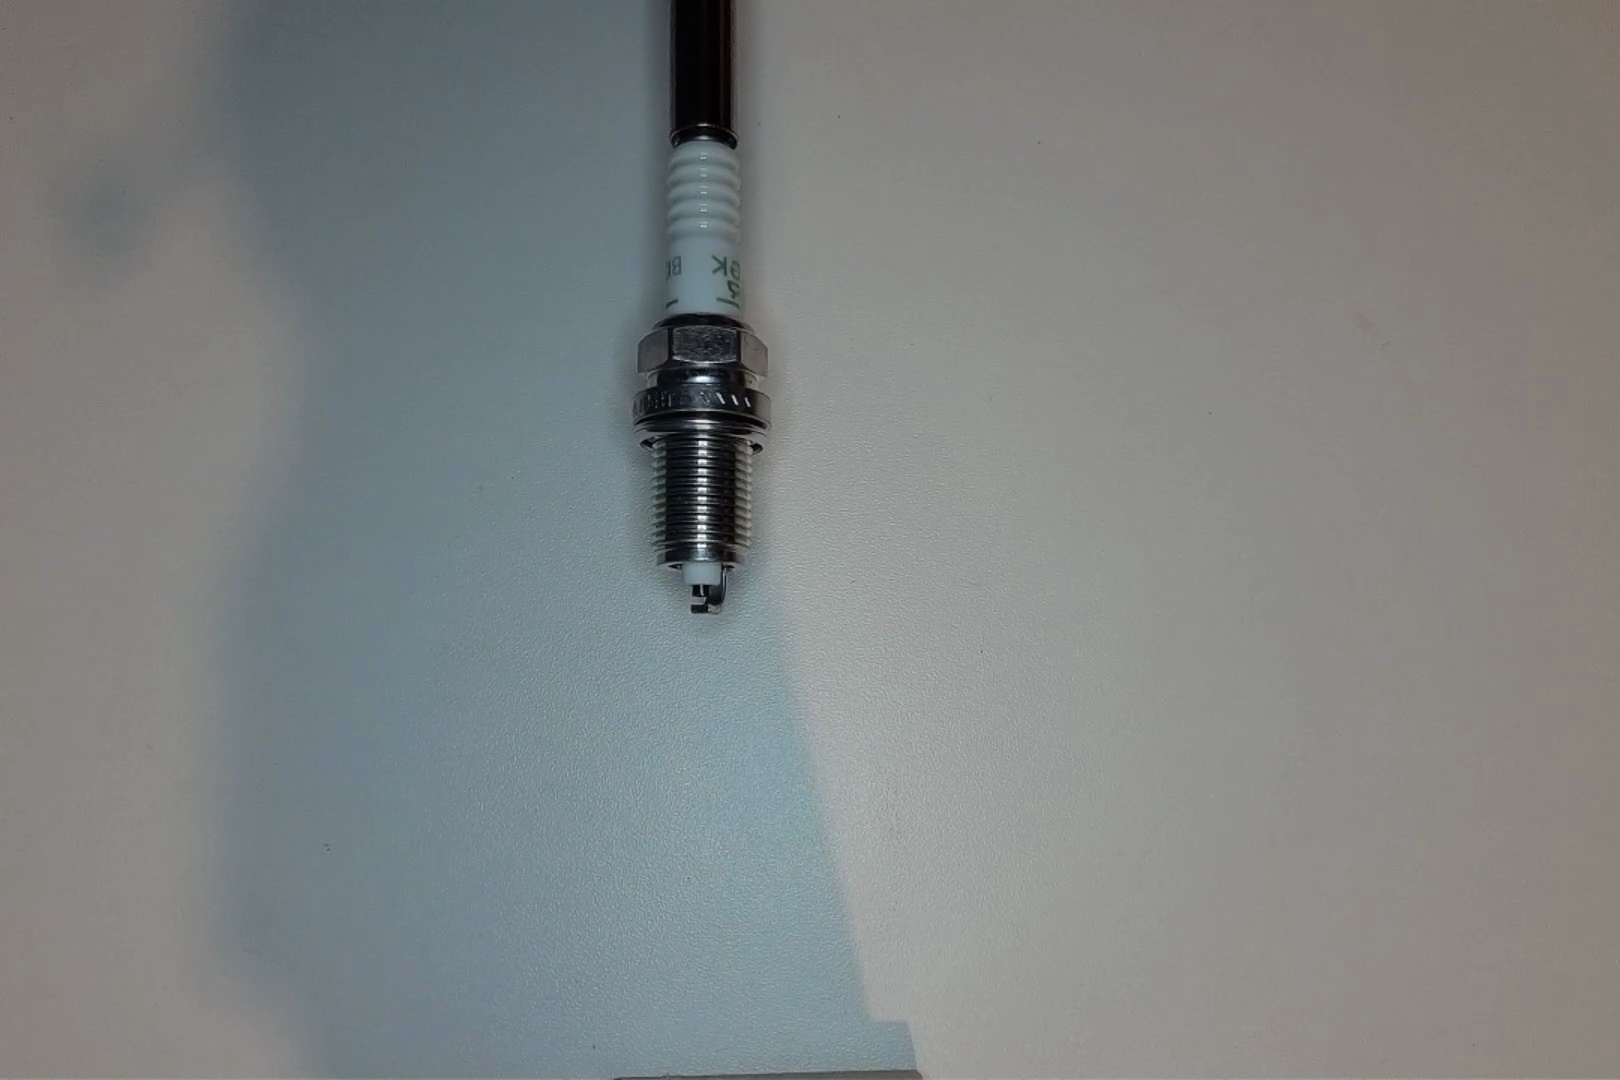
Label: normal